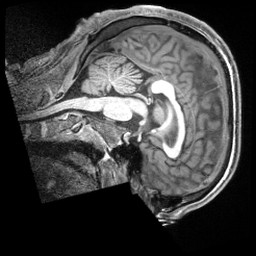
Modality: T1w
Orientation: sagittal
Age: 27
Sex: male
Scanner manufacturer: siemens
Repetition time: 2.3 s
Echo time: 0.00229 s